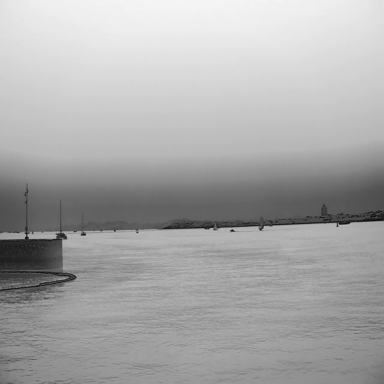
There are two container_ships in the infrared image.